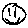
Label: smiley face